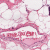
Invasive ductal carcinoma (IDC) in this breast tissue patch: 0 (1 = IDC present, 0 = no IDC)